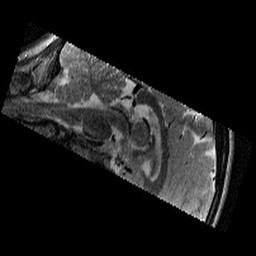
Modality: T2w
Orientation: sagittal
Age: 10
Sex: female
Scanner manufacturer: siemens
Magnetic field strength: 3 T
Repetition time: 9.23 s
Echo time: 0.067 s